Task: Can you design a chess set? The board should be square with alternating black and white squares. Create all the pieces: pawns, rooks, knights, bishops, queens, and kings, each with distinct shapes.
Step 977:
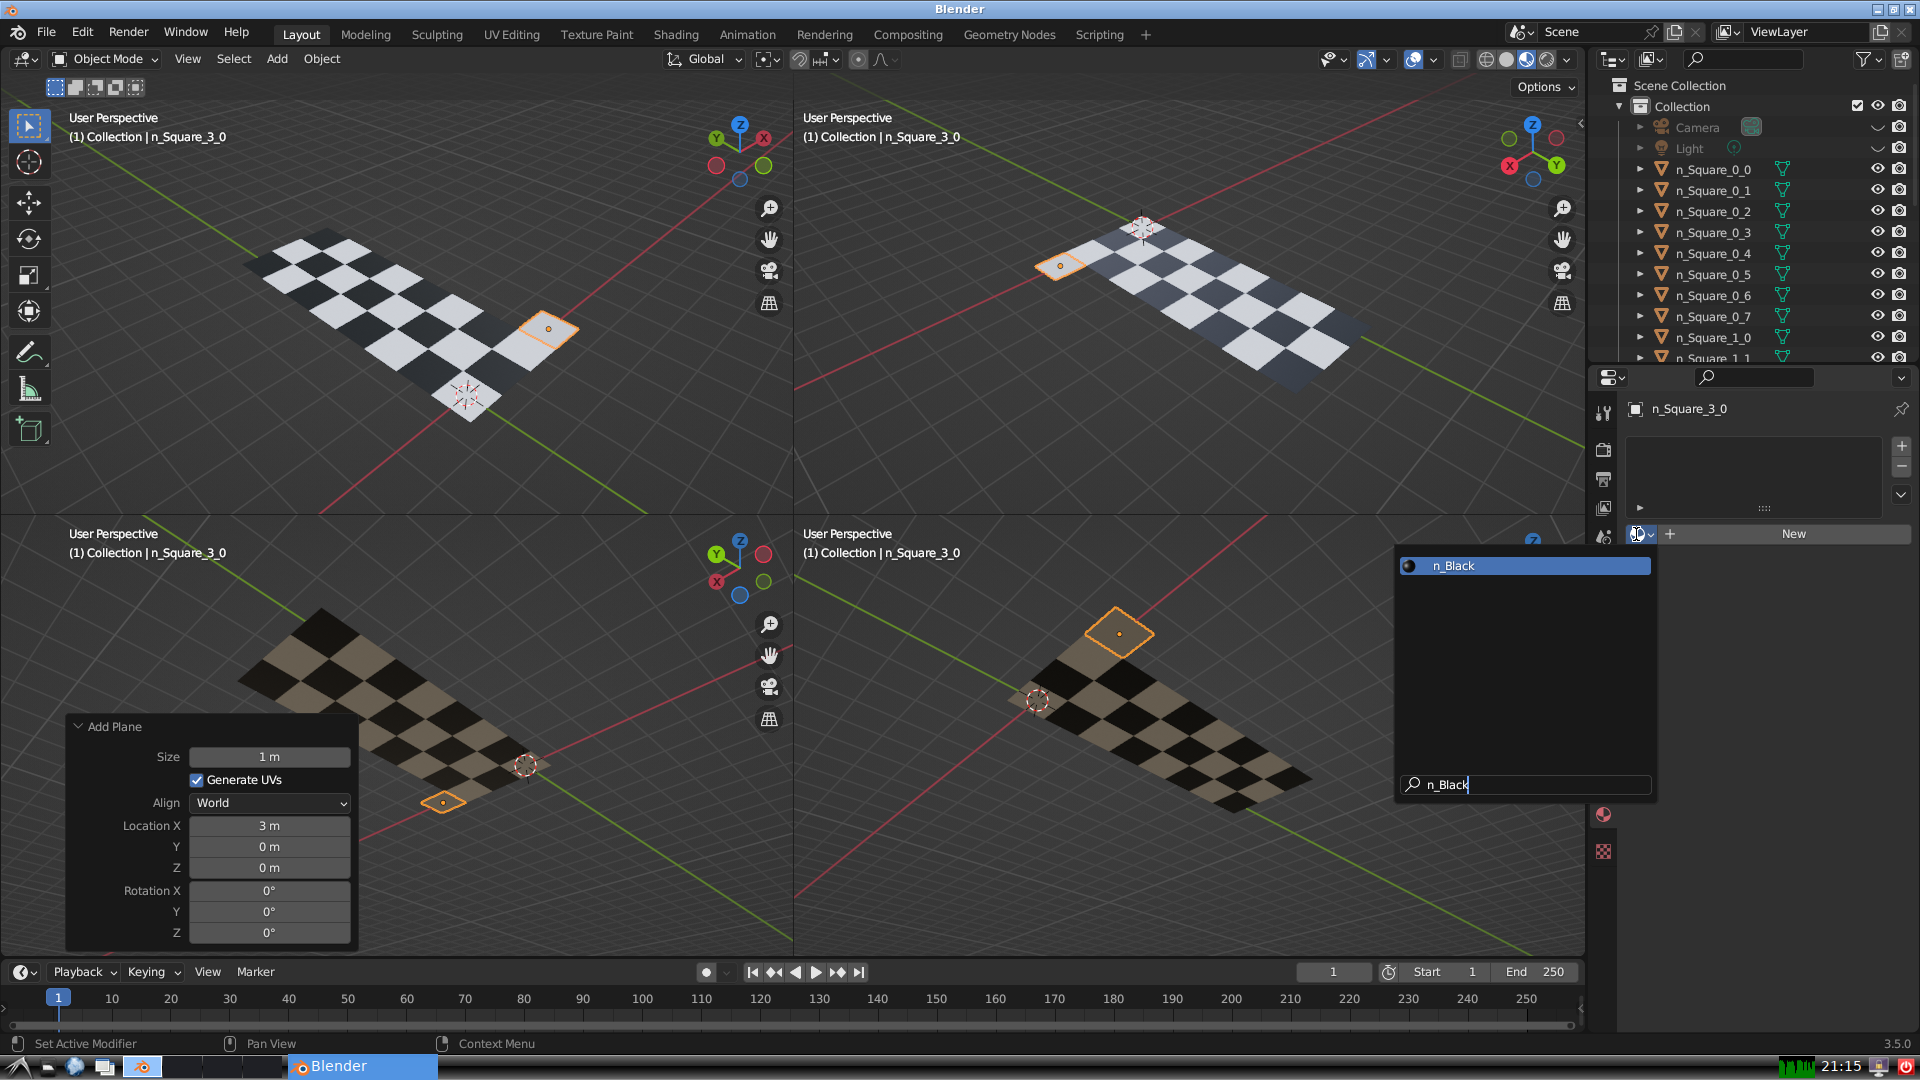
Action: {"key_press": ['Return']}